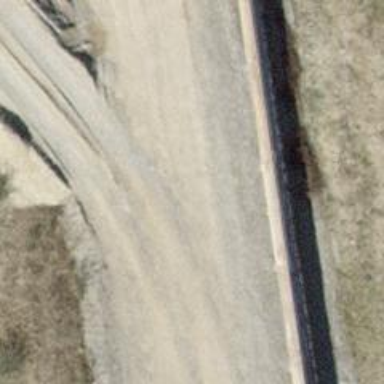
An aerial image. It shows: Service road with pebblestone surface.